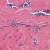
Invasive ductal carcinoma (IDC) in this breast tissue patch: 0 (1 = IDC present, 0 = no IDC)